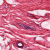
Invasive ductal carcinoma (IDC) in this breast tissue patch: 0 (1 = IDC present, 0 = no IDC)